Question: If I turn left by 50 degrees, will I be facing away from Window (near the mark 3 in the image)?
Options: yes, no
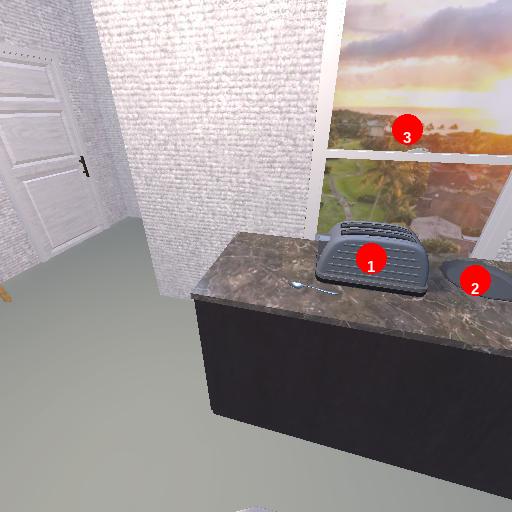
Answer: yes